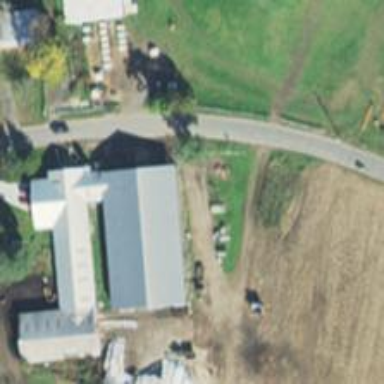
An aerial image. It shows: Farm.